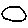
Label: circle